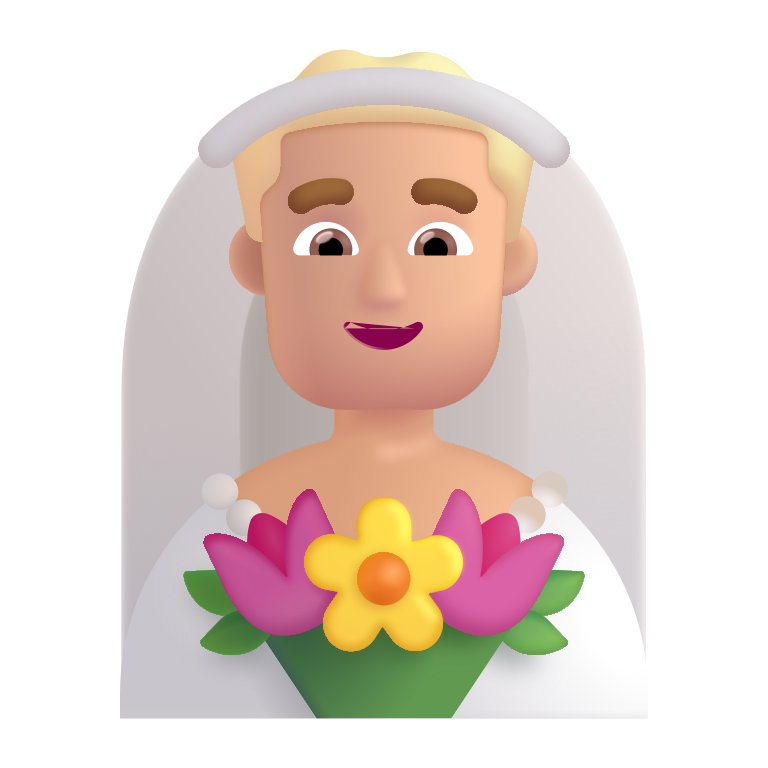
man with veil color  light